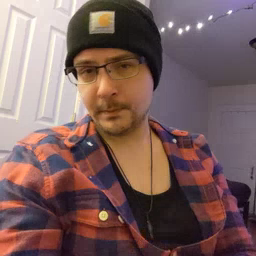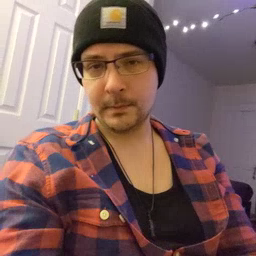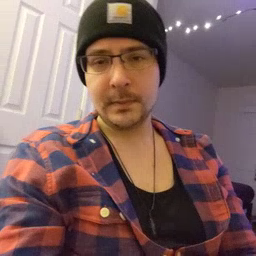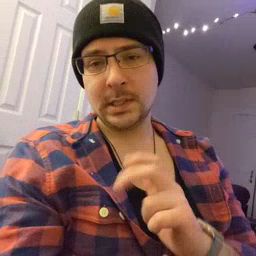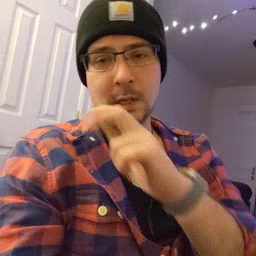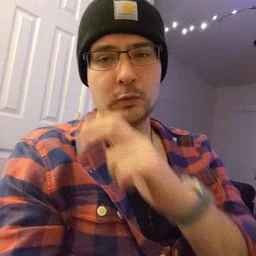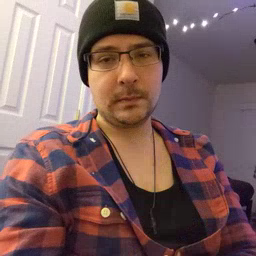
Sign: stairs